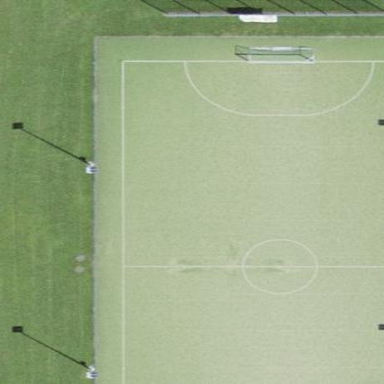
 located on pitch designated for leisure land."